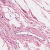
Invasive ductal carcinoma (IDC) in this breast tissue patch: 0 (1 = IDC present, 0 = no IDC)